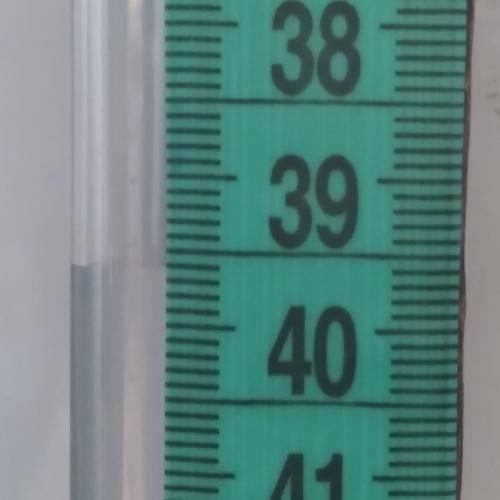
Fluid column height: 39.6 cm